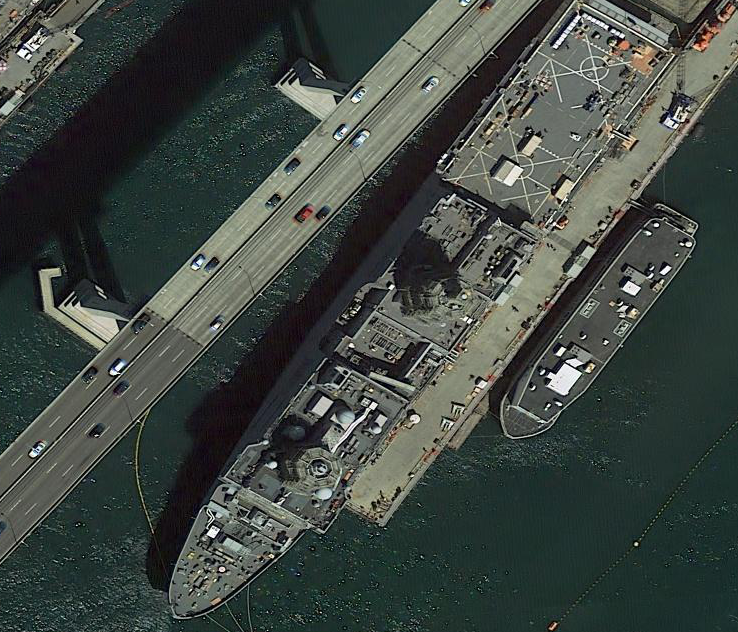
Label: combat